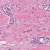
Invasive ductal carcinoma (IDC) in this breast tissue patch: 1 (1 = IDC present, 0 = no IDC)